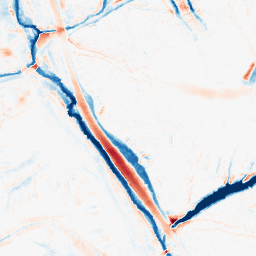
Category: morphological
Decomposition family: morphological
Decomposition parameters: operation: average
size: 10
Upsampling method: quadratic
Upsampling parameters: scale: 4
Upsampling scale: 4